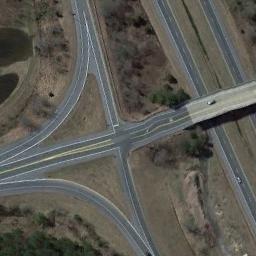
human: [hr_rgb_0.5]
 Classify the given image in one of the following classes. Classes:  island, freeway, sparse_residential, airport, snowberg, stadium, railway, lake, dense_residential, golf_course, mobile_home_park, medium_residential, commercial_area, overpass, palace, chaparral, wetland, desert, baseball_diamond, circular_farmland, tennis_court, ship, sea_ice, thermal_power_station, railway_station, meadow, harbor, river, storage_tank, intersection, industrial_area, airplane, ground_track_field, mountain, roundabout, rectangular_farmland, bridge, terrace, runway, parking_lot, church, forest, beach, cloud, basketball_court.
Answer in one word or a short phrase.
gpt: overpass